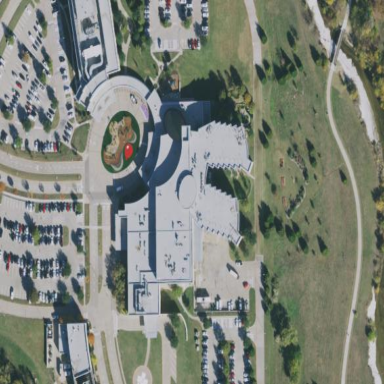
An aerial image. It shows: Hospital building.